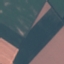
Land use / land cover class: AnnualCrop